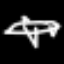
Label: airplane